Question: I have a custom ScoreView that consists of two lines of text (a name and a score). Behind that text, I am drawing a bar representing the score.
I have a fragment that contains three such ScoreViews. When I update the ScoreViews with a new name or score, everything works fine. However, if I update the rectangle behind them, only the first rectangle is redrawn.
The end result is something like this:

All three ScoreViews should have a gray bar behind the text.
To prevent the possibility of my fill color attribute causing this, I am statically setting the bar's color in the ScoreView.
'''
public class ScoreView extends View {
public void setFillPercent(float percent) {
mFillPercent = percent;
mFillRect = new Rect(getLeft(), getTop(), getLeft() + Math.round(mFillPercent*getWidth()), getBottom());
invalidate();
requestLayout();
}
@Override
protected void onSizeChanged (int w, int h, int oldw, int oldh) {
mFillRect = new Rect(getLeft(), getTop(), getLeft() + Math.round(mFillPercent*w), getBottom());
mTextXPos = getLeft() + 20; // TODO dp?
mNameTextYPos = h/2 - (int)mNameTextSize;
mScoreTextYPos = h/2 + (int)mScoreTextSize;
}
@Override
protected void onDraw(Canvas canvas) {
canvas.drawRect(mFillRect, mFillPaint);
canvas.drawText(mName, mTextXPos, mNameTextYPos, mNameTextPaint);
canvas.drawText(String.valueOf(mScore), mTextXPos, mScoreTextYPos, mScoreTextPaint);
}
}
'''
In my fragment, I call:
'''
oneScoreView.setFillPercent(.5f);
twoScoreView.setFillPercent(.5f);
threeScoreView.setFillPercent(.5f);
'''
I set a breakpoint in 'onDraw()' and I can see that it is being called, and that 'mFillRect' has the correct size and position. It simply doesn't get displayed.
I also discovered that if I rearrange the three ScoreViews, it is always the first ScoreView that updates properly.
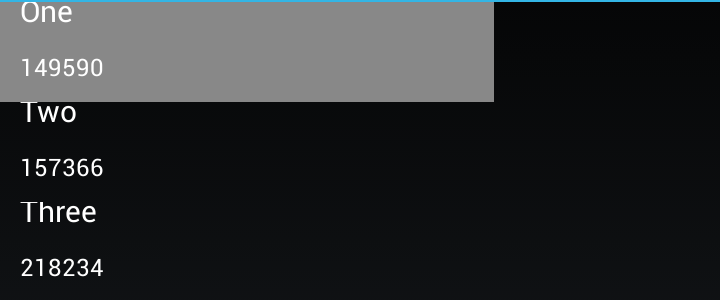
Answer: I am not sure, but 'mFillRect = new Rect(getLeft(), getTop(), getLeft()' it means you set offset left and top of the view, but then you use this rectangle to draw inside the same view. I think it's just out of view's canvas area, that's why you cannot see it. I might be wrong though.